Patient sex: M
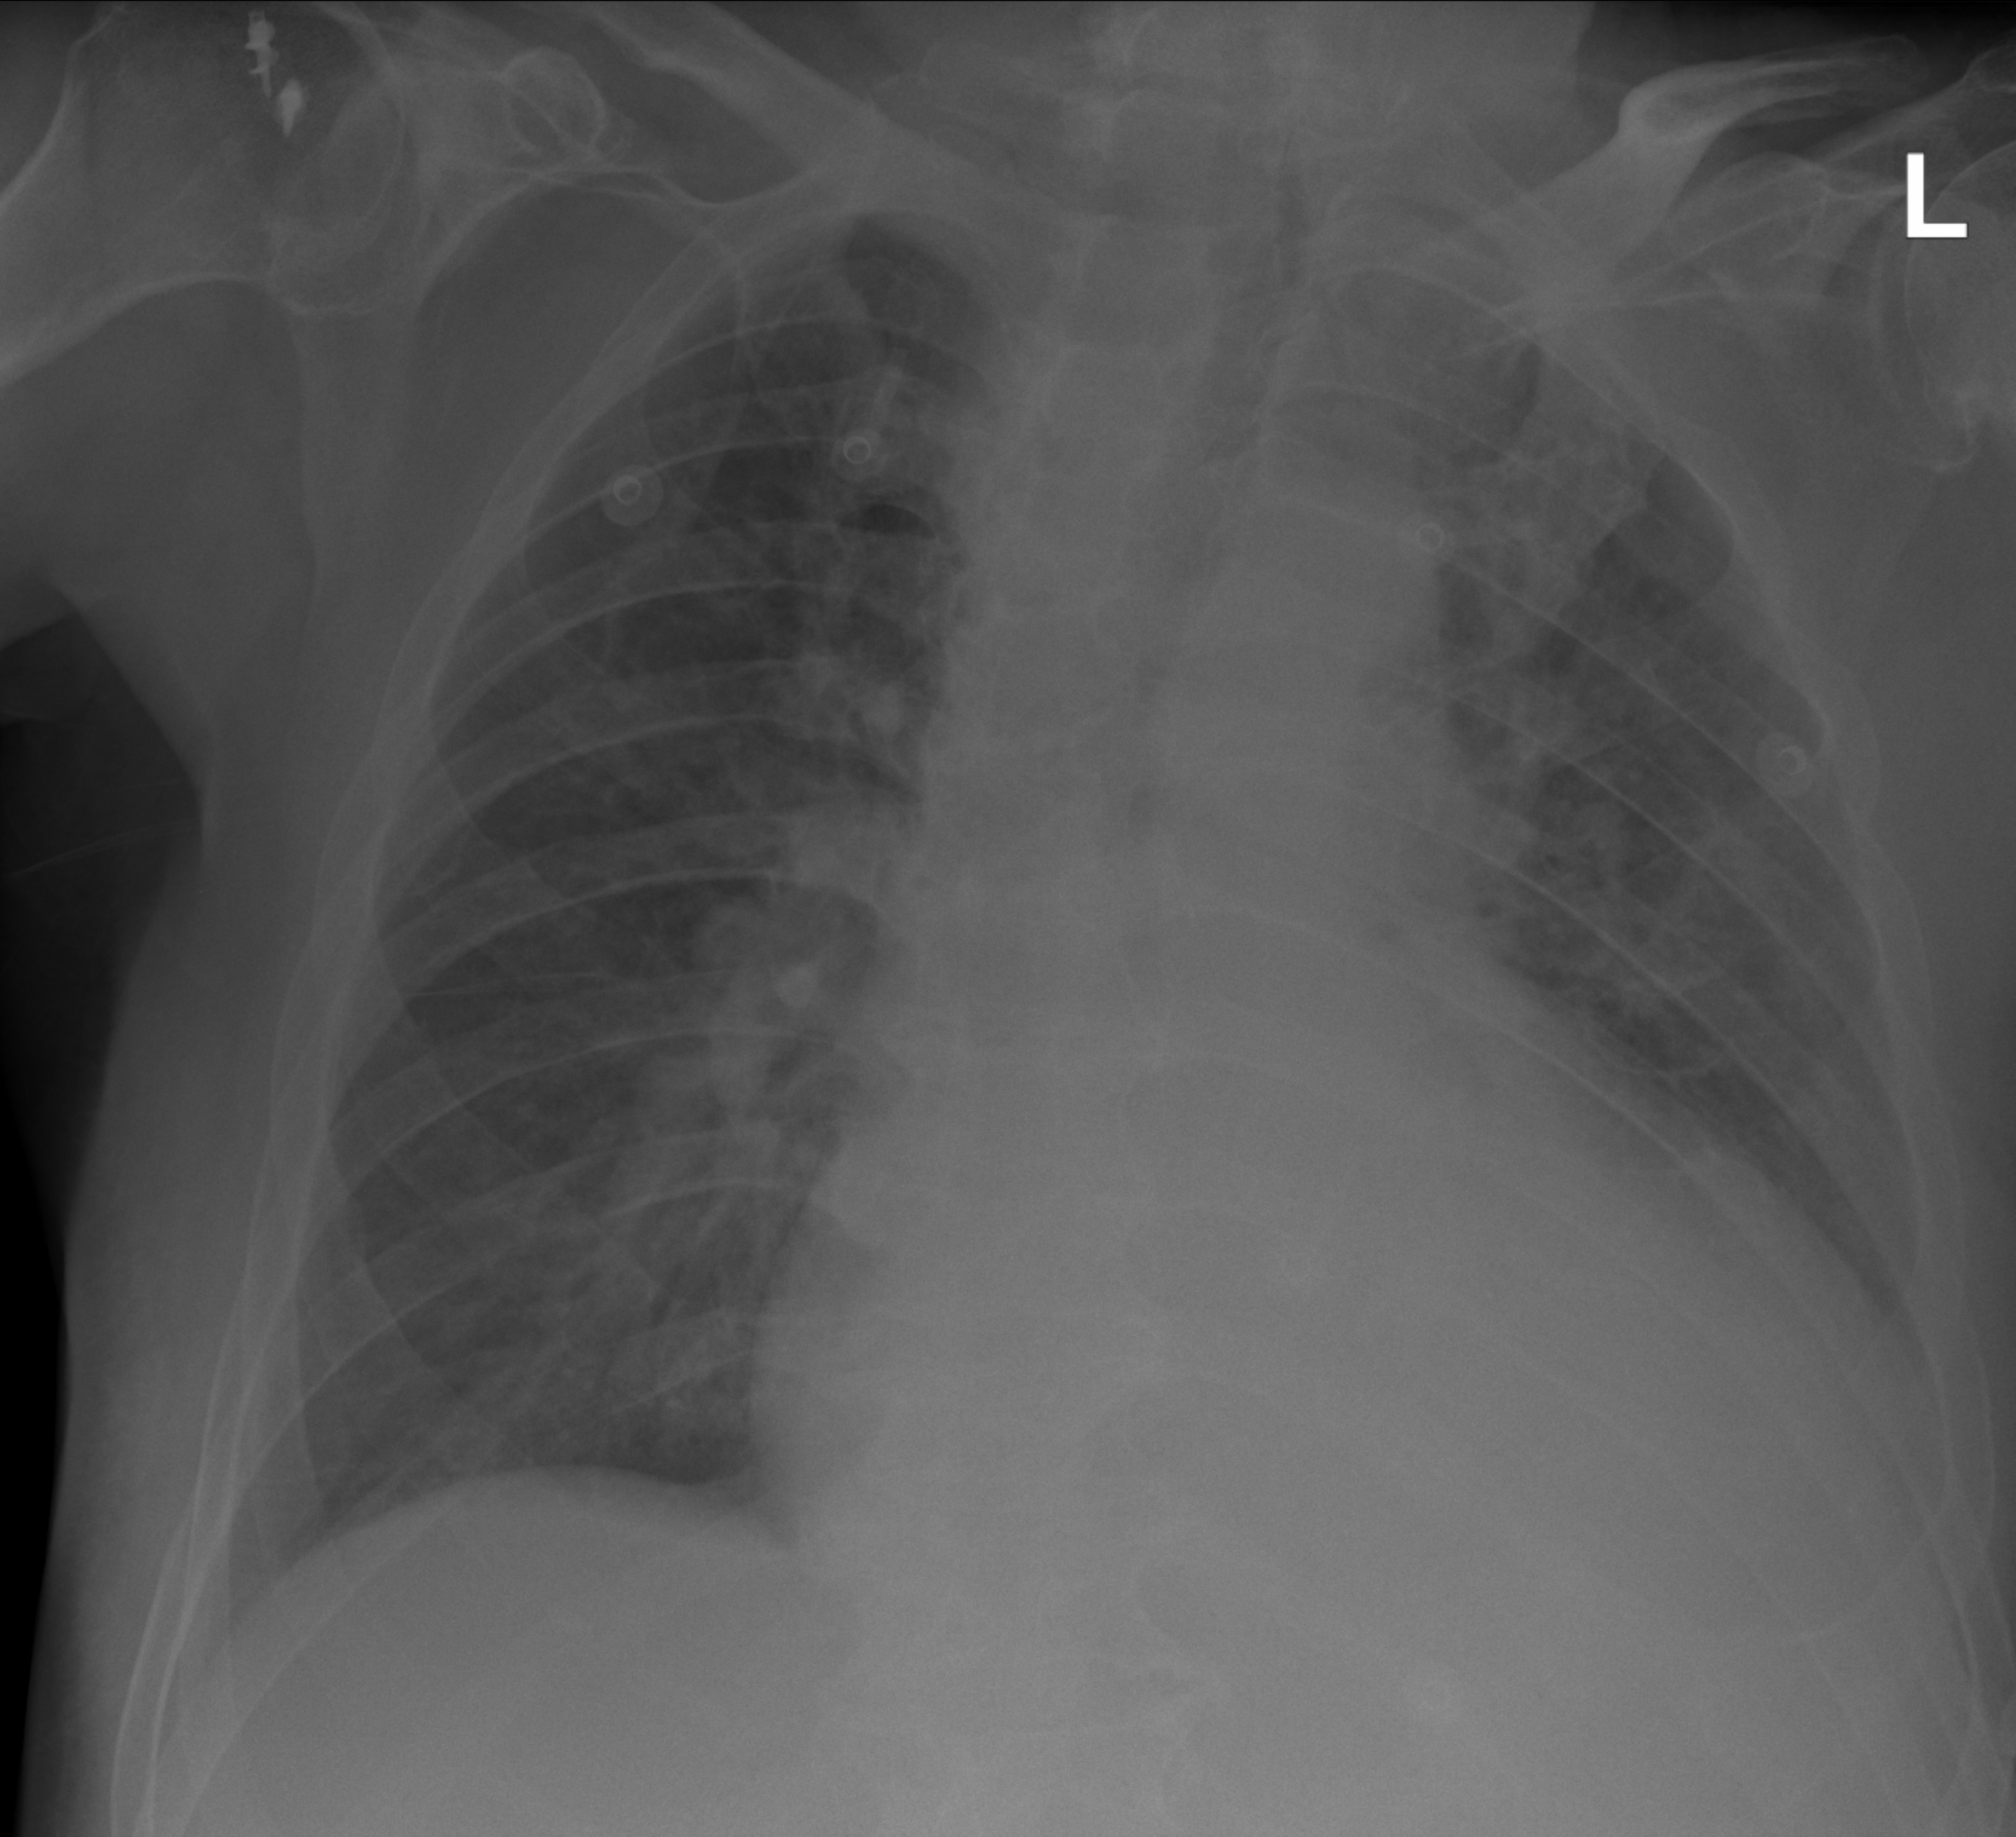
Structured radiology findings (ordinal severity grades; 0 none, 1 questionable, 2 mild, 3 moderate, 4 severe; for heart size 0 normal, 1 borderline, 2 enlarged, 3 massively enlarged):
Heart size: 3
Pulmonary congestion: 2
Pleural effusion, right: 0
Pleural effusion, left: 2
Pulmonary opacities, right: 0
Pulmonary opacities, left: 2
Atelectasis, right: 0
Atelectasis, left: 2